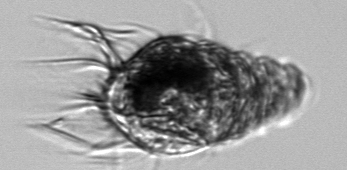
Label: Laboea_strobila